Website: bh-photo
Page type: newsletter-management
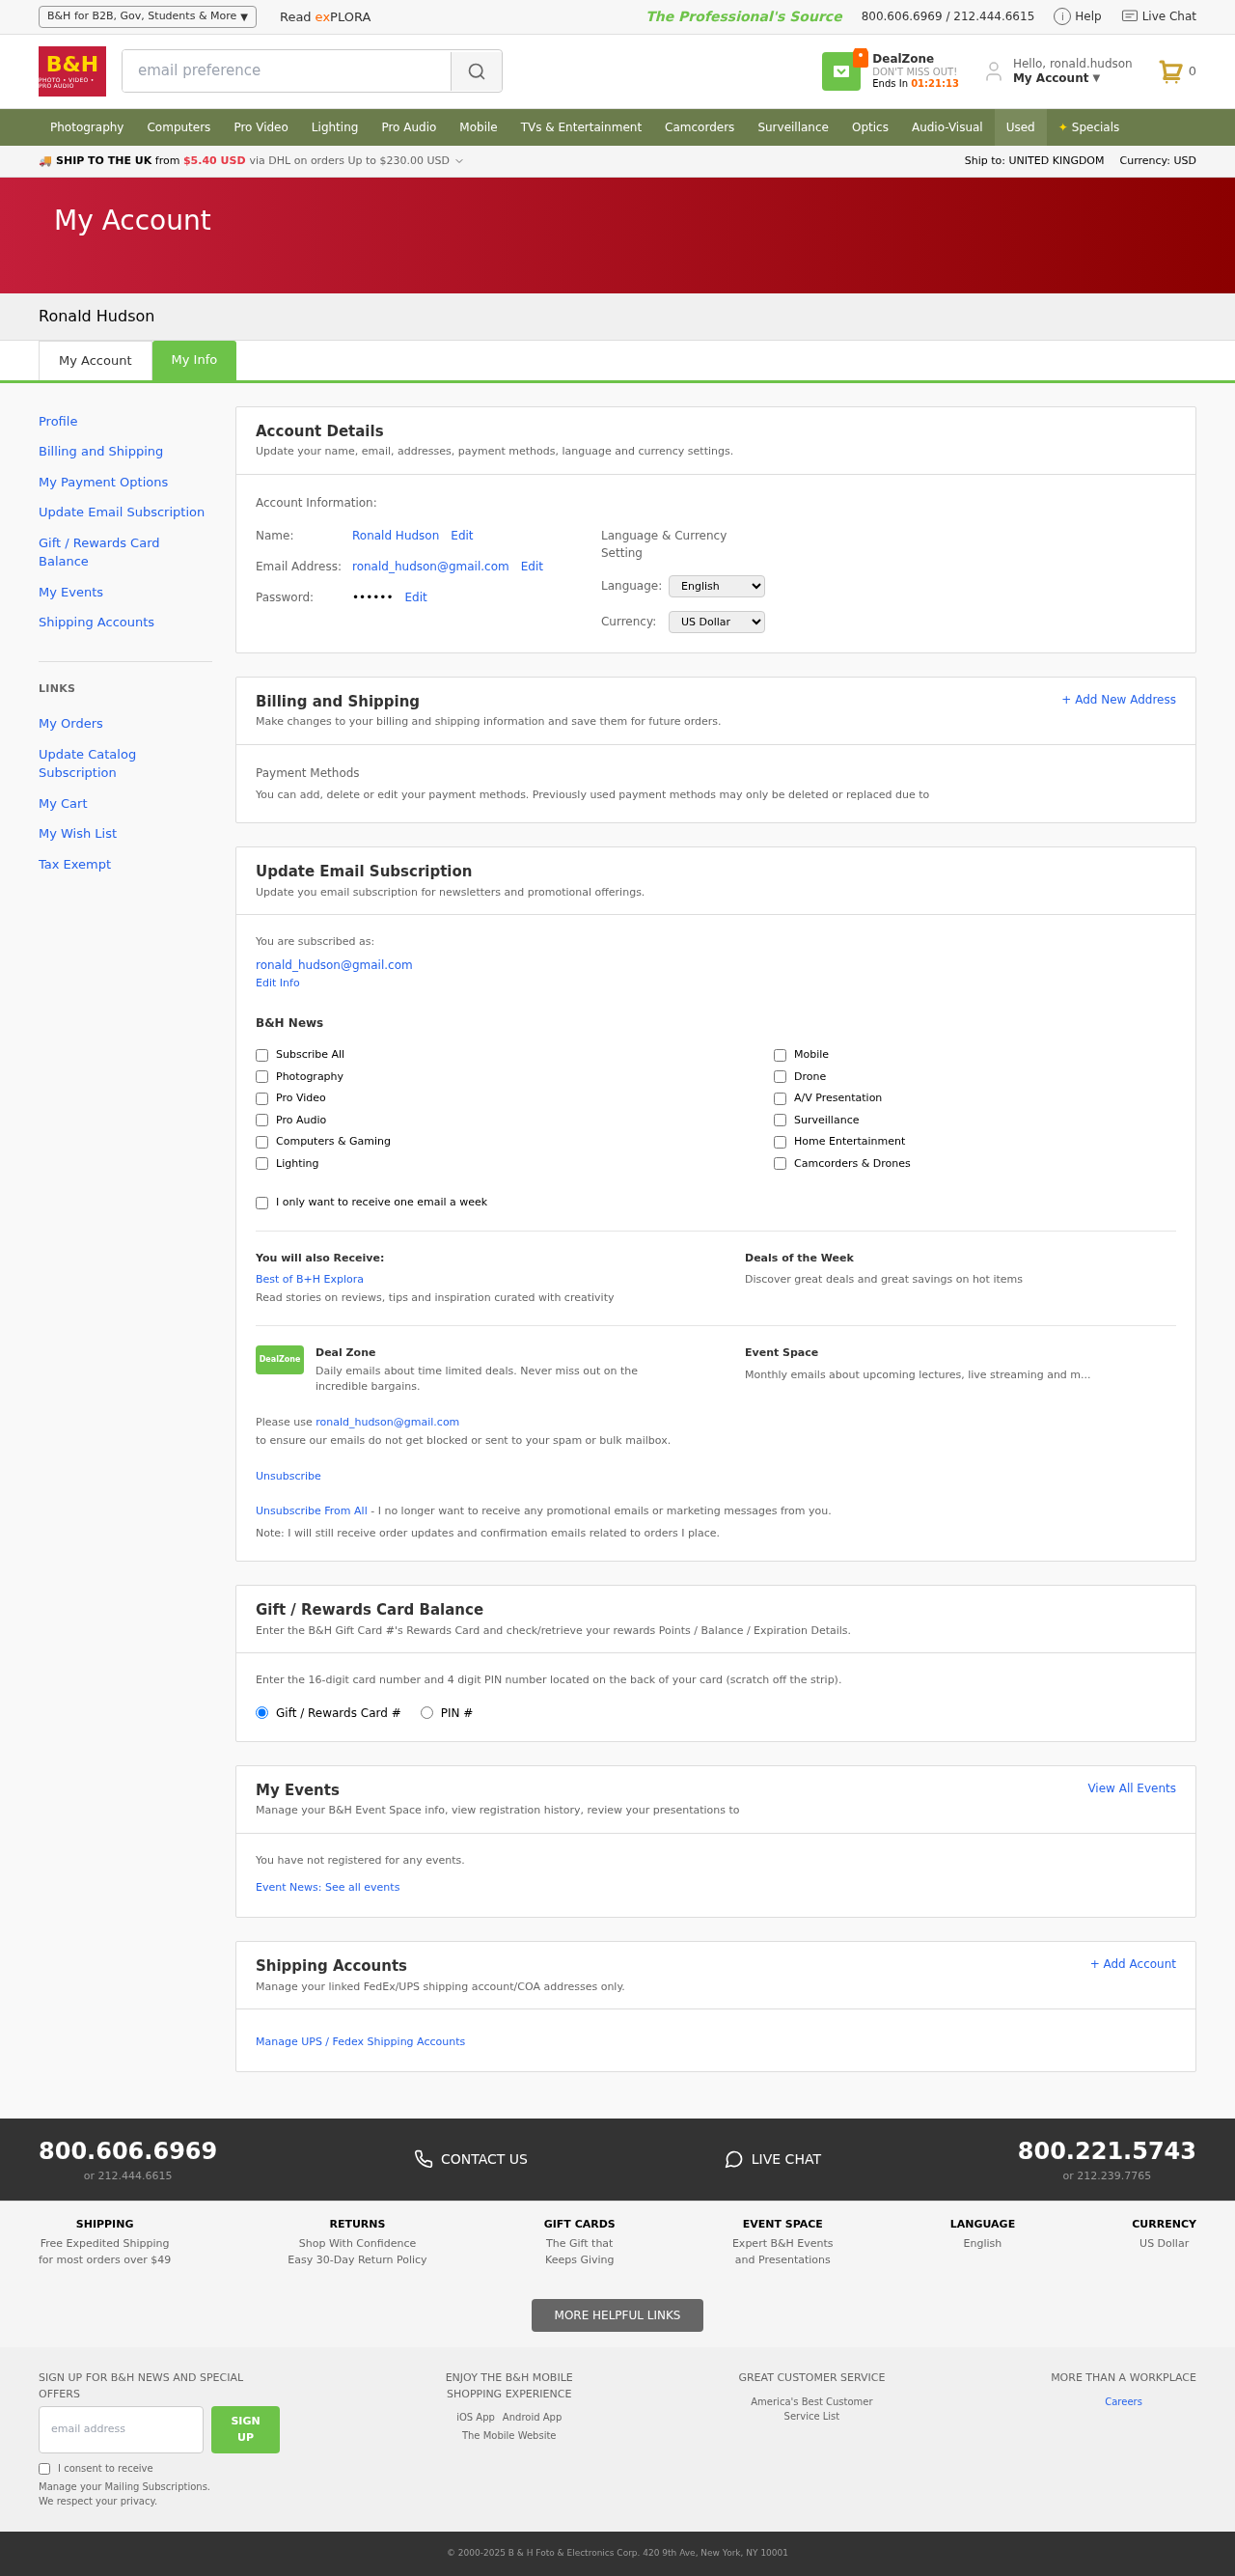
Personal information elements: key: PII_EMAIL
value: ronald_hudson@gmail.com
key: PII_FULLNAME
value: Ronald Hudson
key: PII_LOGIN_USERNAME
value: ronald.hudson
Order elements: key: ORDER_NUM_ITEMS
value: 0
Search elements: key: HEADER_SEARCH
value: email preference